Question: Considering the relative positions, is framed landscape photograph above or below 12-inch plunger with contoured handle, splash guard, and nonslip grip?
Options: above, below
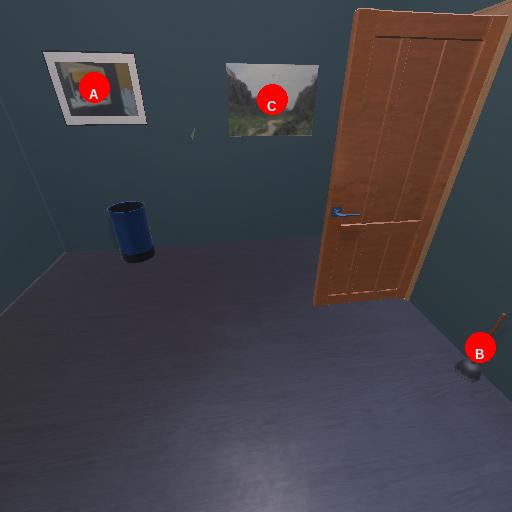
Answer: above